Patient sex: M
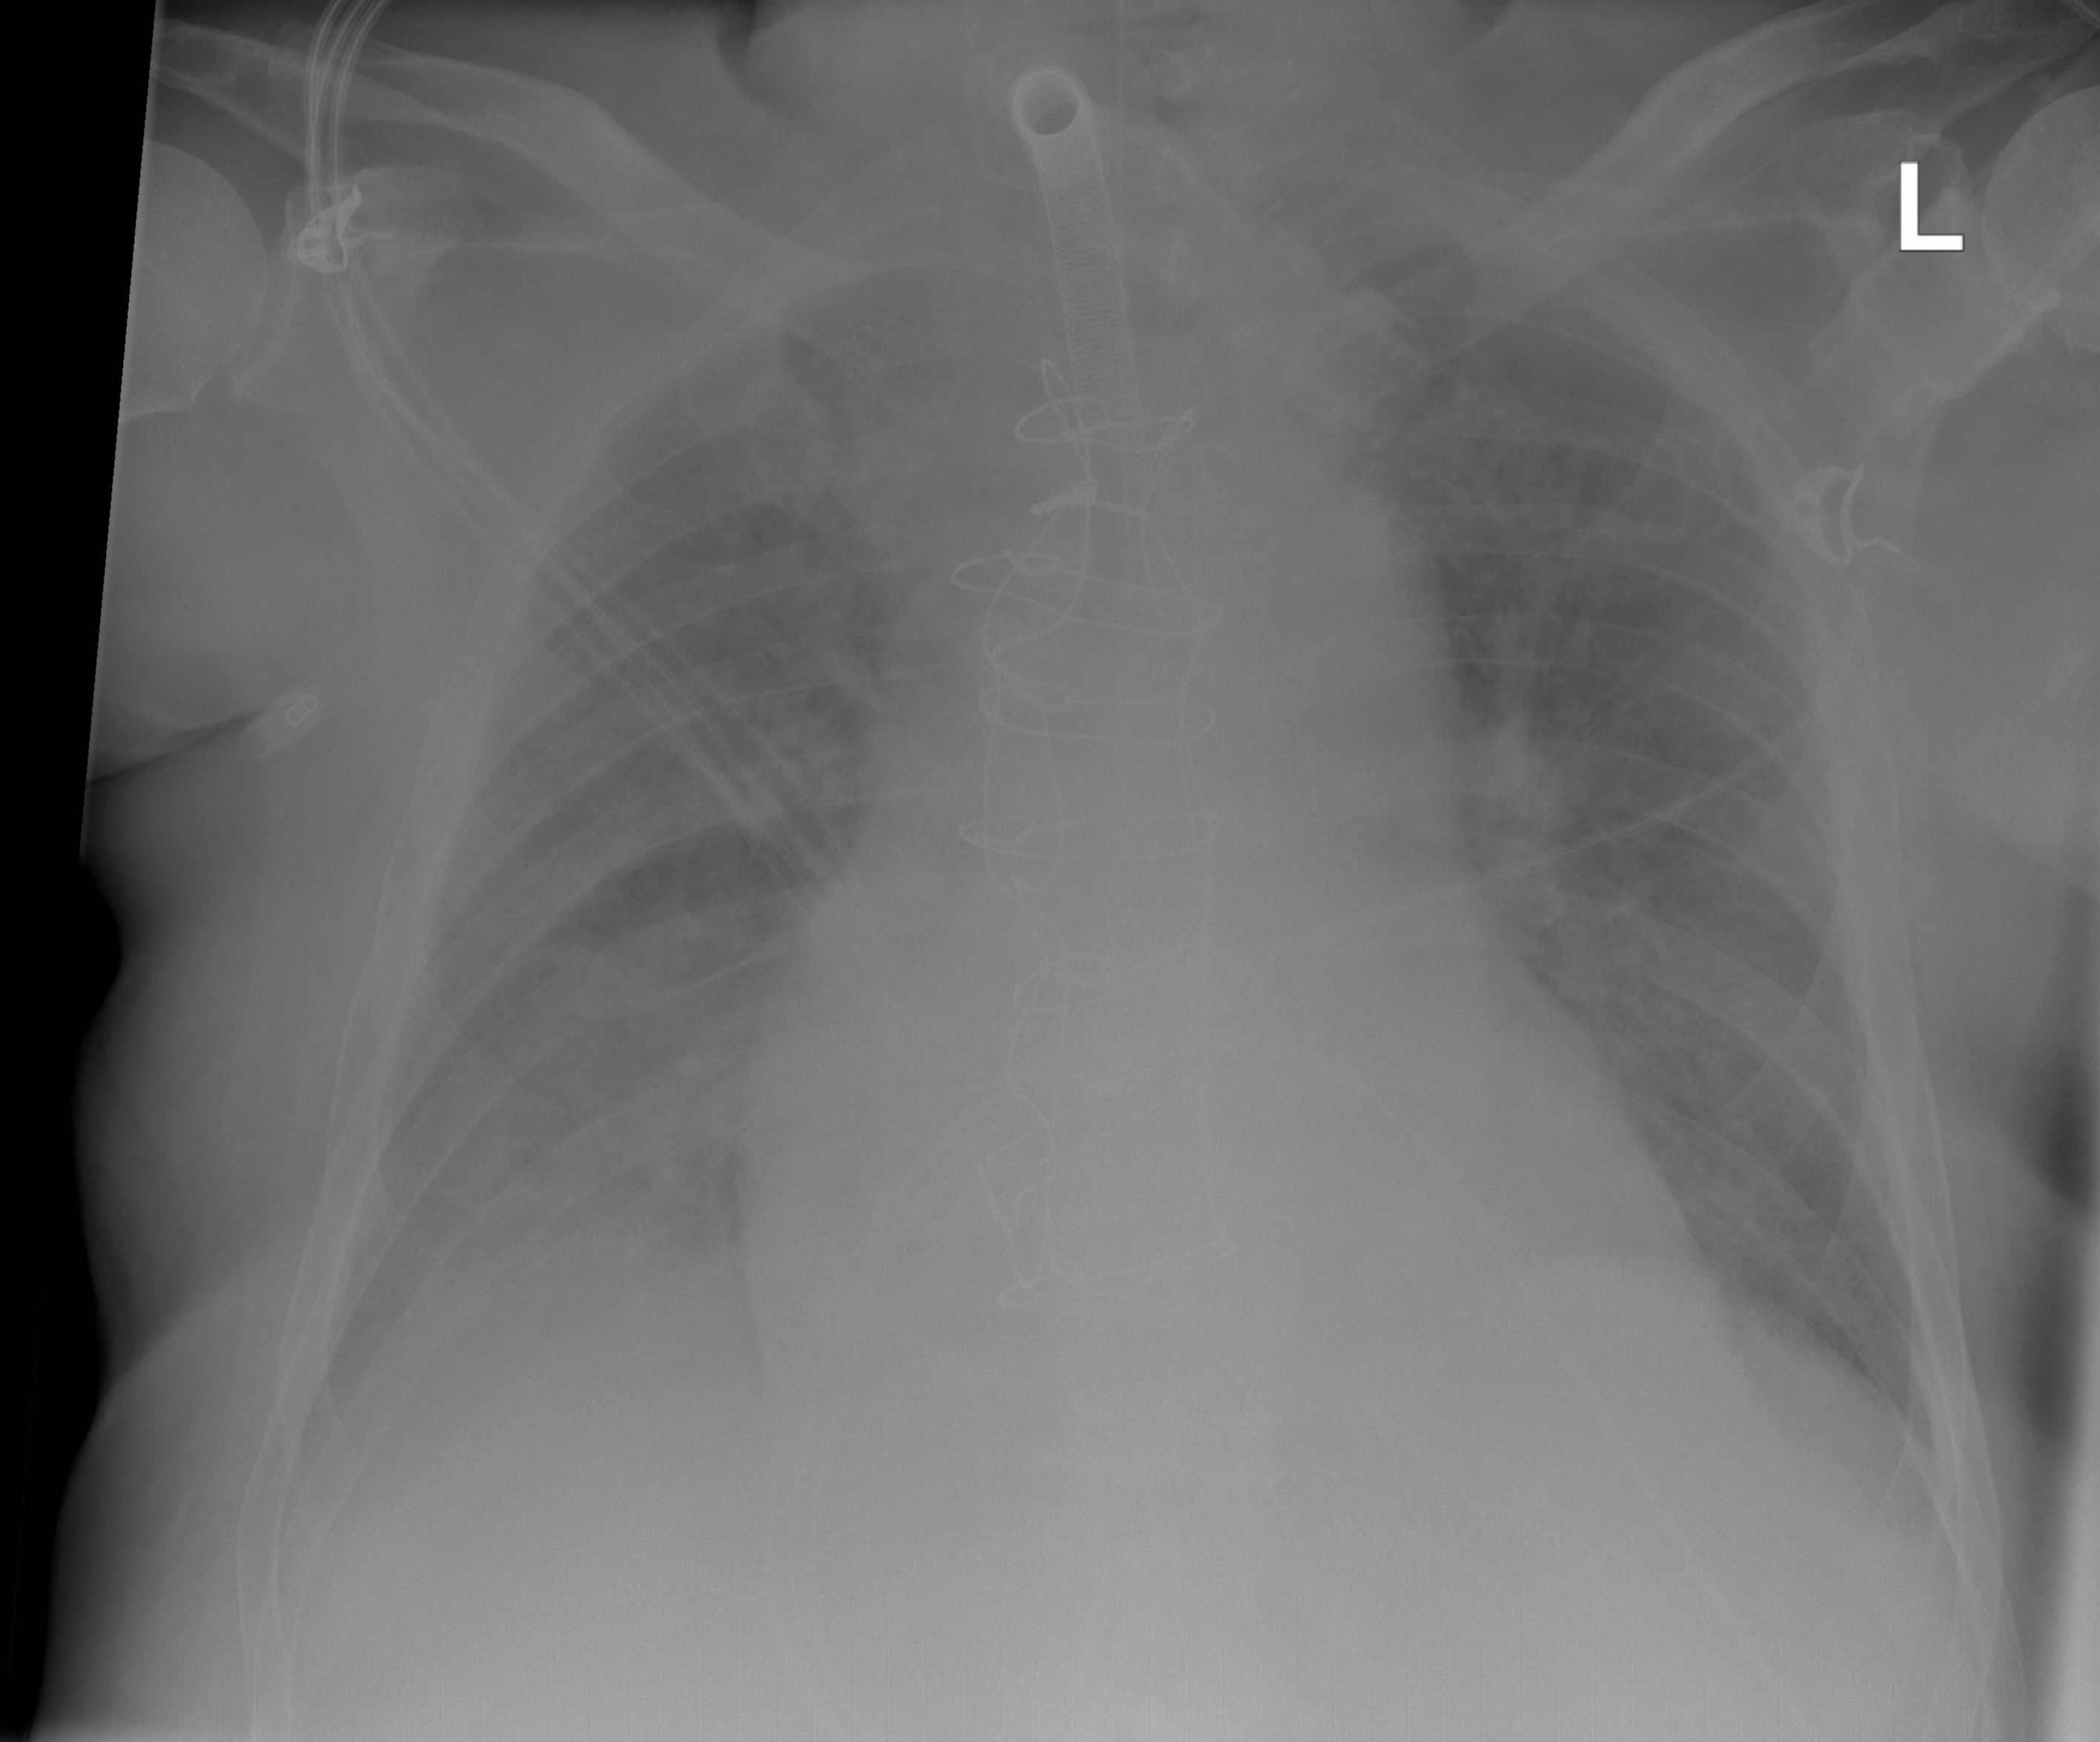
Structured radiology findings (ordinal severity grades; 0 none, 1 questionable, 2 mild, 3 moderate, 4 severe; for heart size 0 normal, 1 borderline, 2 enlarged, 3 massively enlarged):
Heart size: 2
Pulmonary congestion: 3
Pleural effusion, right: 2
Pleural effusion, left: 0
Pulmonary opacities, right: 1
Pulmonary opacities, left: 0
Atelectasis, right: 2
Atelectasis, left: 0